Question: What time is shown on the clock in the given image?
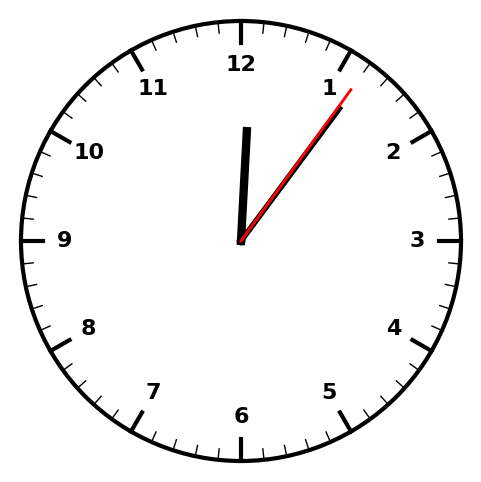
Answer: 12:06:06